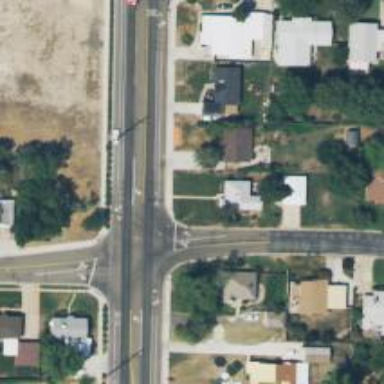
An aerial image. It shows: Unmarked road crossing.